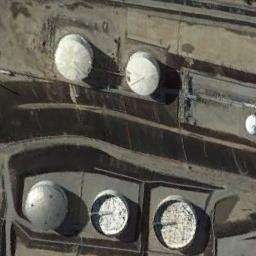
Label: storage tanks